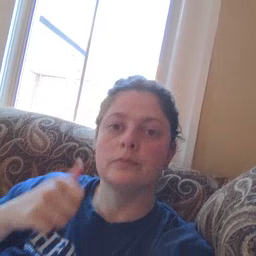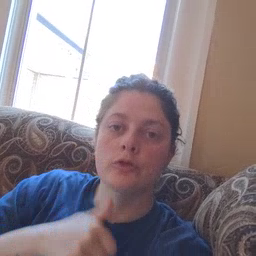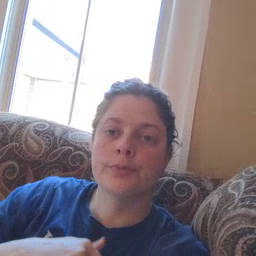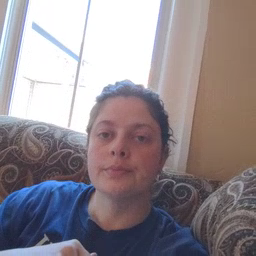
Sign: girl